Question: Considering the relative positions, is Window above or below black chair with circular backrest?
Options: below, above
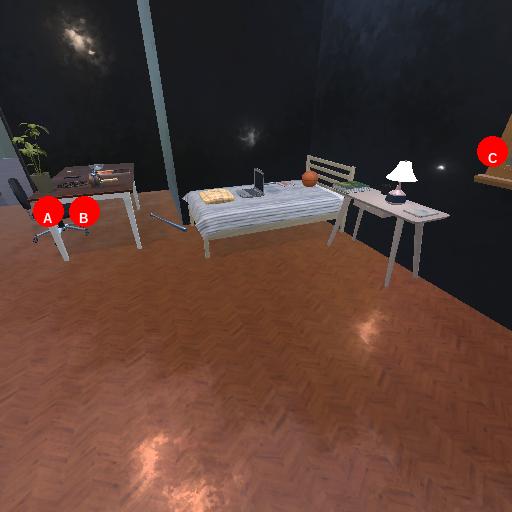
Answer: below